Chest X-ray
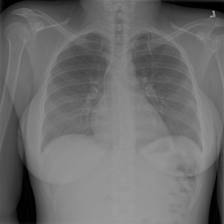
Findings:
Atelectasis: negative
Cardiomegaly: negative
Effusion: negative
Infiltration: positive
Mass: negative
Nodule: negative
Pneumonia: negative
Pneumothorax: negative
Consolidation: negative
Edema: negative
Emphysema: negative
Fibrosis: negative
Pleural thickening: negative
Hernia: negative